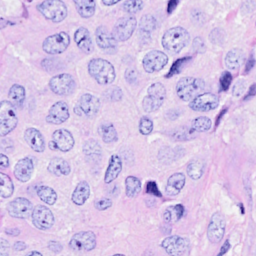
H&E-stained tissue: Breast